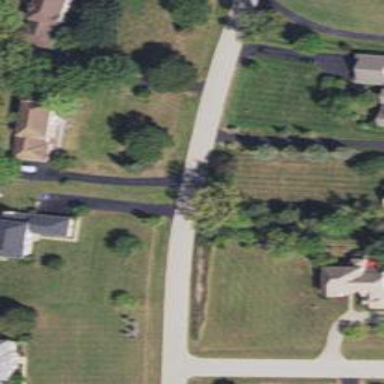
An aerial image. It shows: Driveway.